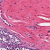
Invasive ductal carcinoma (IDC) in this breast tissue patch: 0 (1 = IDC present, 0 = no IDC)